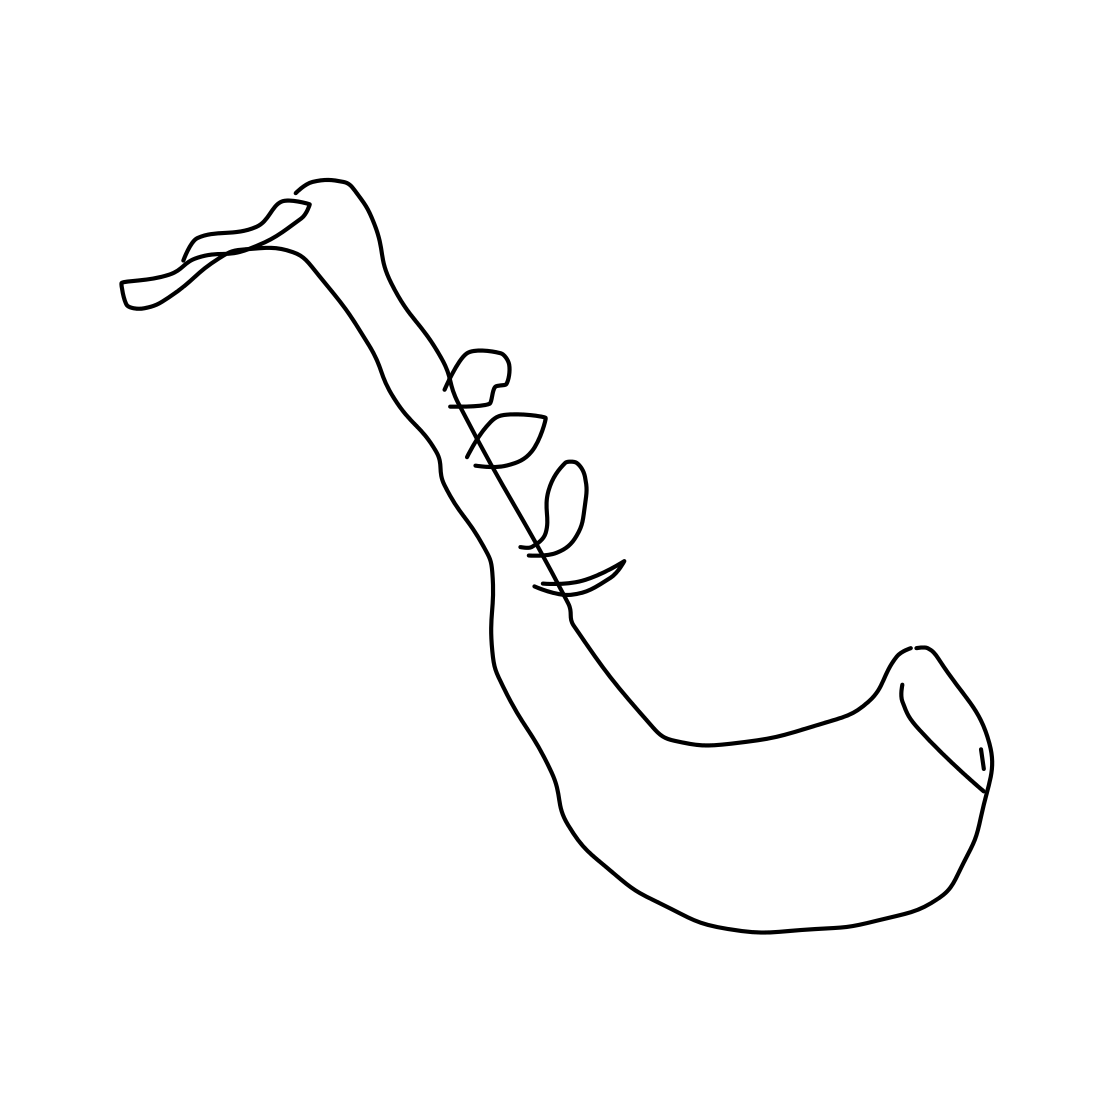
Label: saxophone